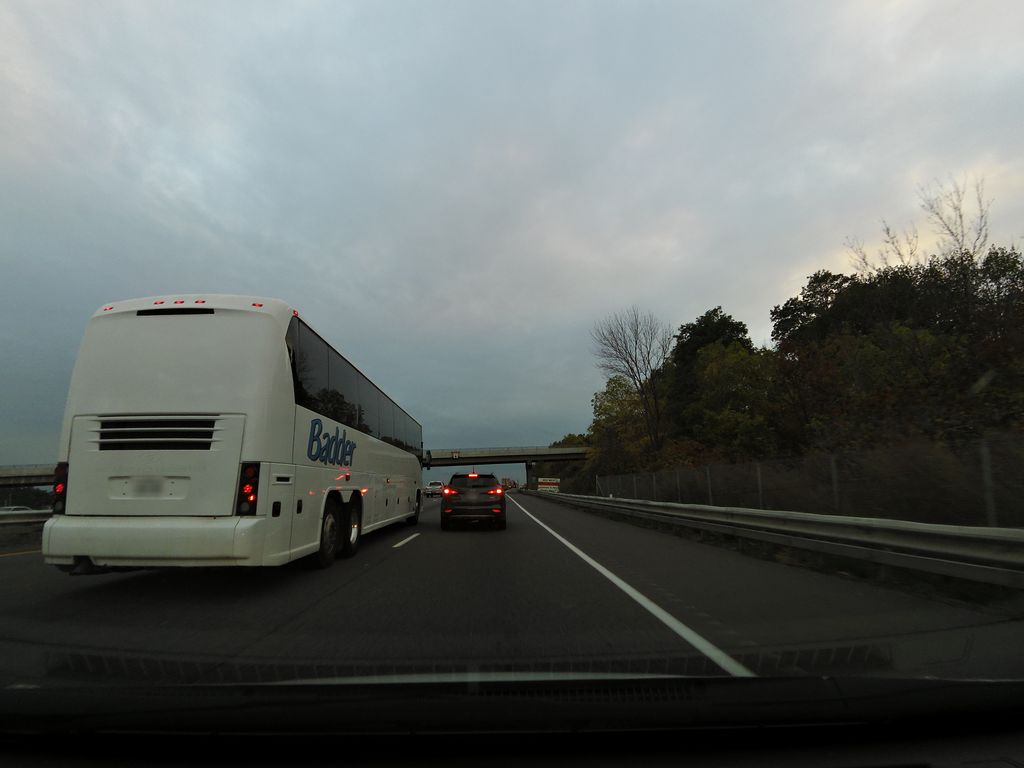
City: hamilton